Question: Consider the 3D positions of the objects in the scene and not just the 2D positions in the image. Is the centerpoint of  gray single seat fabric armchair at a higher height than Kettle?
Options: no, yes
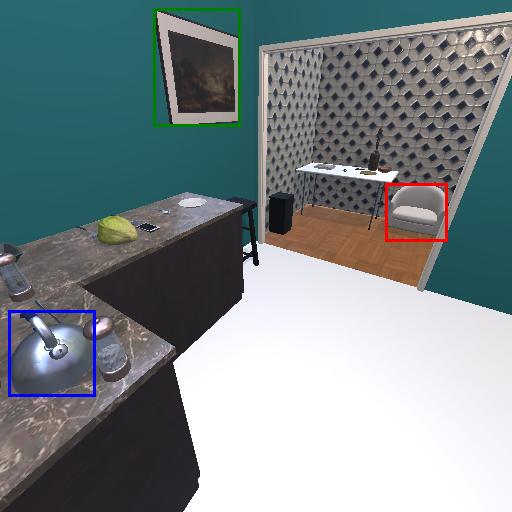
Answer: no